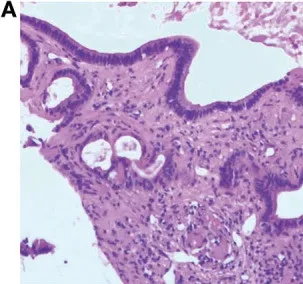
H&E staining.
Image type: pathology (h&e)